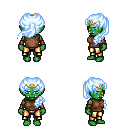
a pixel art fantasy rpg character, female body template, orc, green skin, brown sleeveless shirt, gold greaves, white cyan princess hairstyle, gold tiara, leather bracers, four views (front, back, left, right), 2x2 character sprite sheet, small pixel art, hard edges, no anti-aliasing